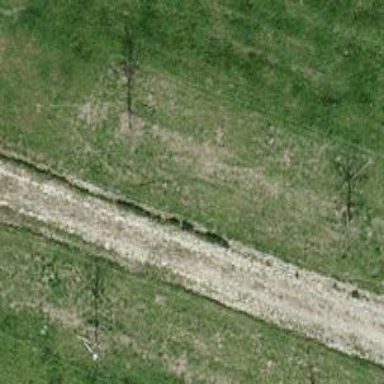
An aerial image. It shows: Track with grade 3 surface.